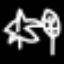
Label: leaf